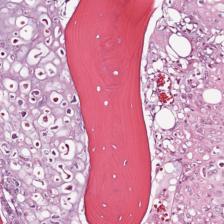
Label: Viable